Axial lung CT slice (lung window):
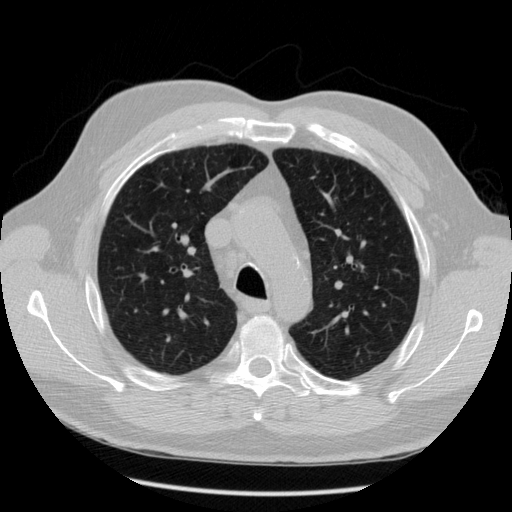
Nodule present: no